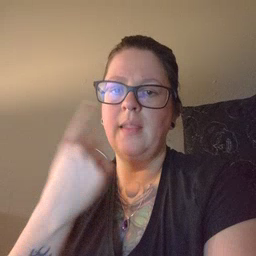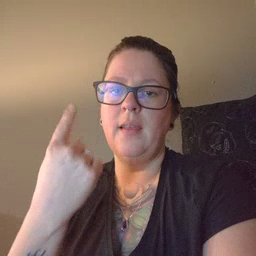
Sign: black